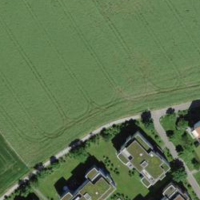
EUNIS habitat code: 52
Species observed at this site:
Euphorbia cyparissias